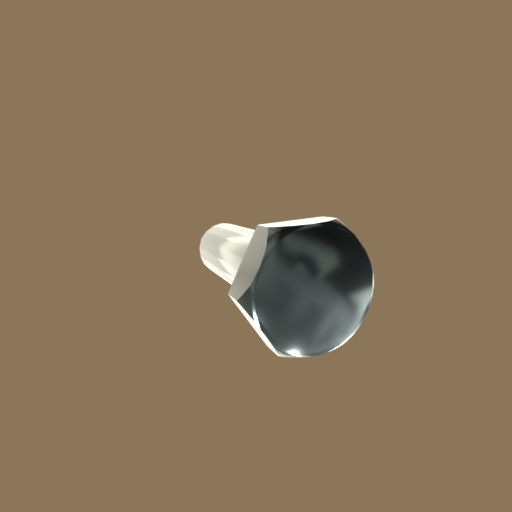
Label: bolt